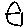
Label: house